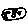
Label: moon